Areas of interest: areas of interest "Business office"
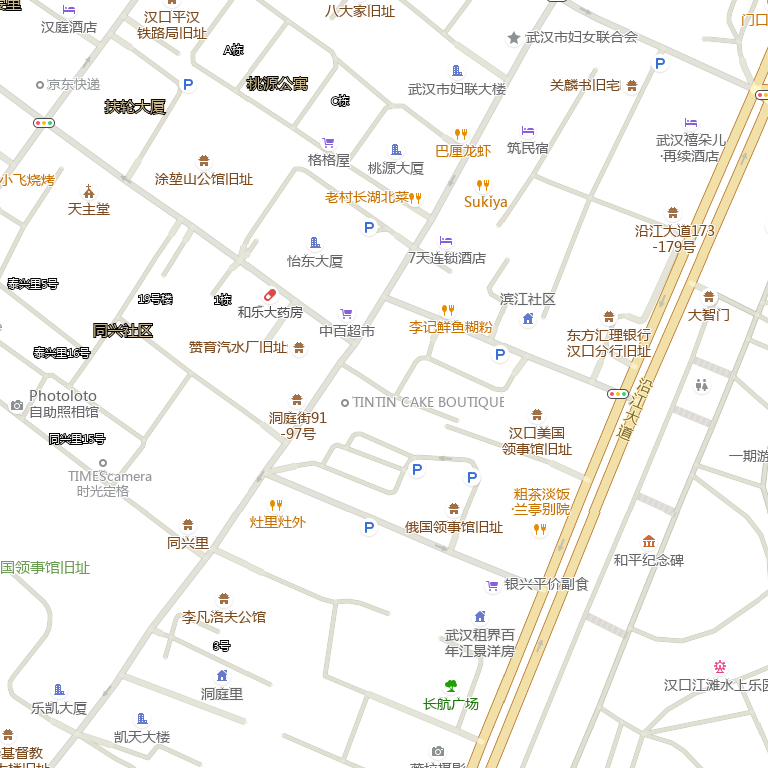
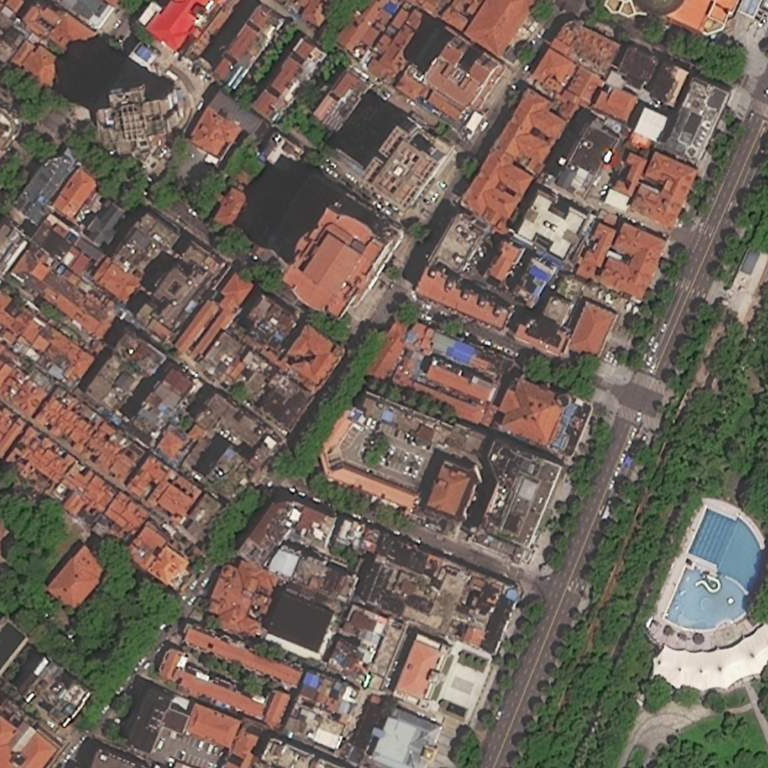